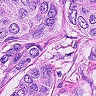
Metastatic tissue present: yes